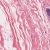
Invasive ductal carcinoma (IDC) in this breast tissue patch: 0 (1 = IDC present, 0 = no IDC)